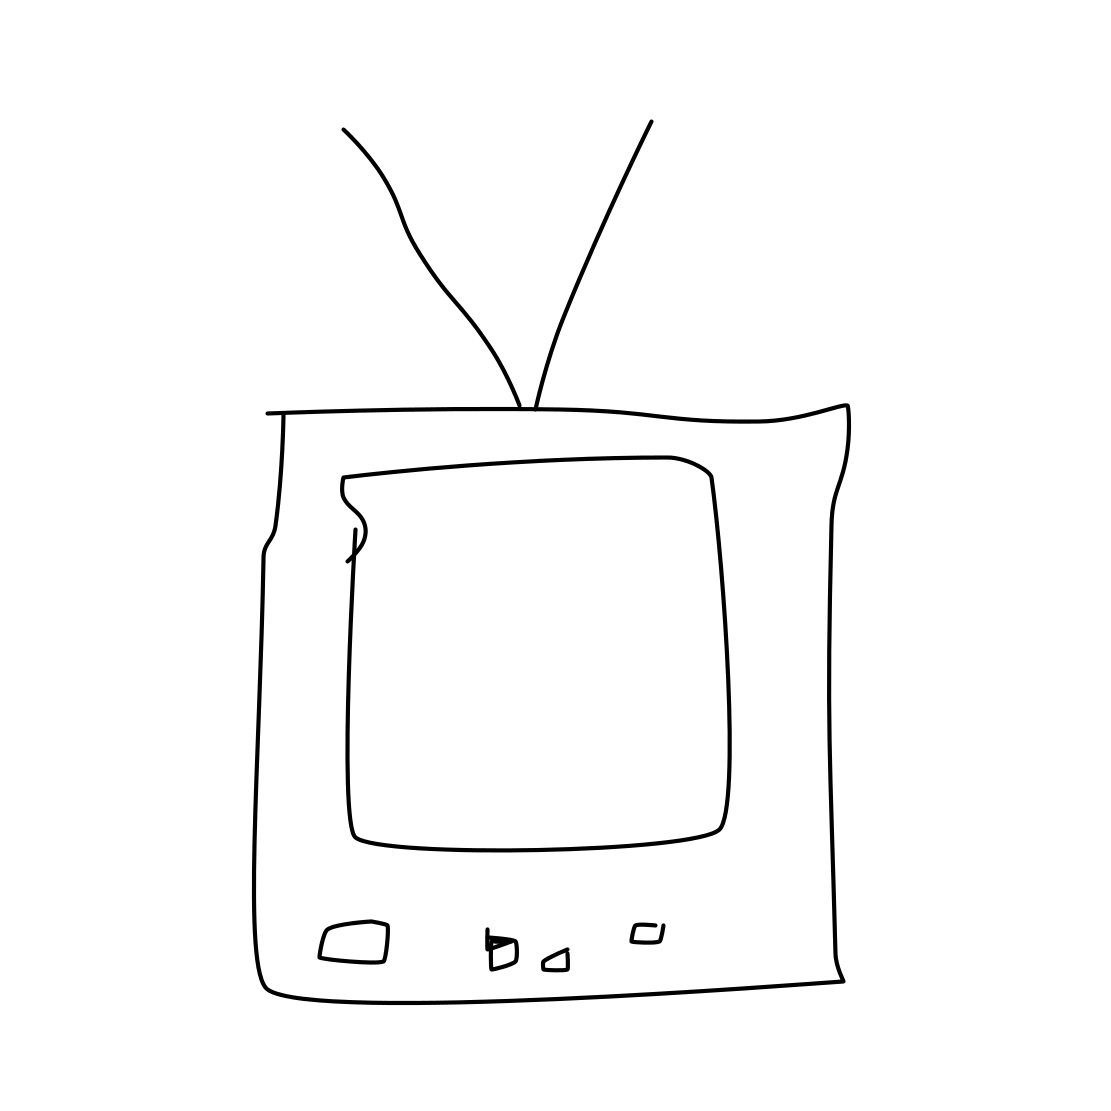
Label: tv